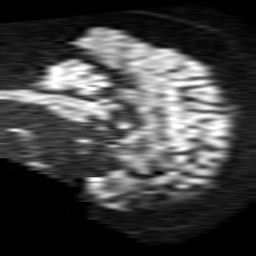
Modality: TRACE
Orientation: sagittal
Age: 53
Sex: male
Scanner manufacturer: philips
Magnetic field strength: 1.5 T
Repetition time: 3.771 s
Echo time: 0.09565 s